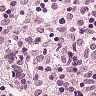
Metastatic tissue present: no